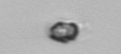
Label: Heterocapsa_rotundata